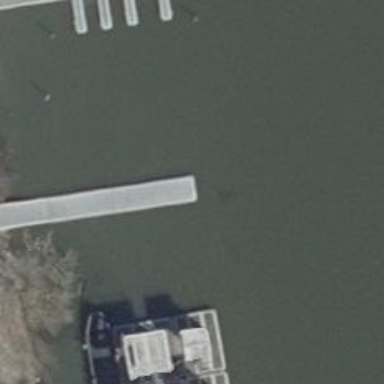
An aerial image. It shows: Man-made pier.